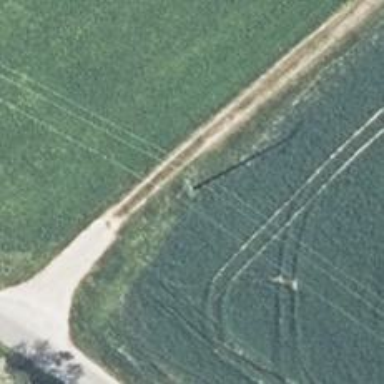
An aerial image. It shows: Power pole.